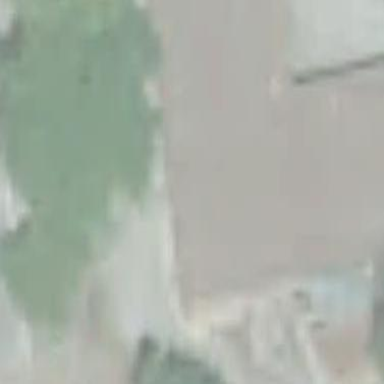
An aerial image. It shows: Industrial building.